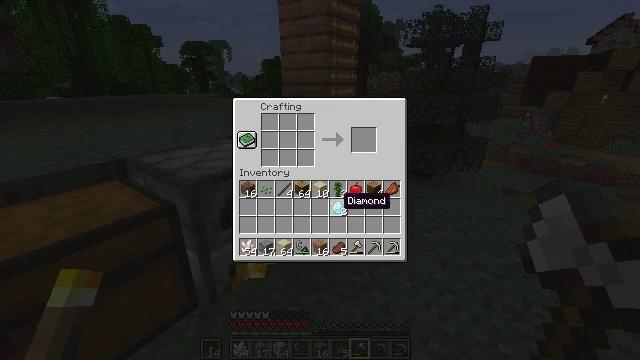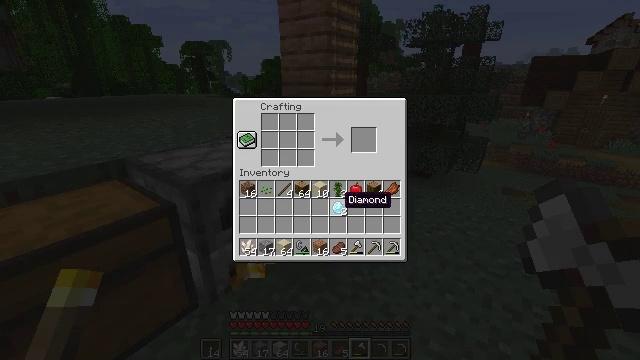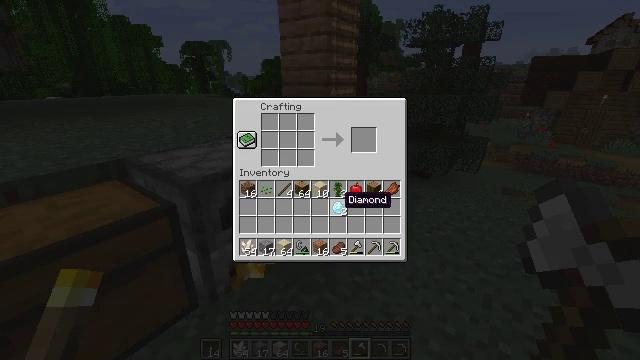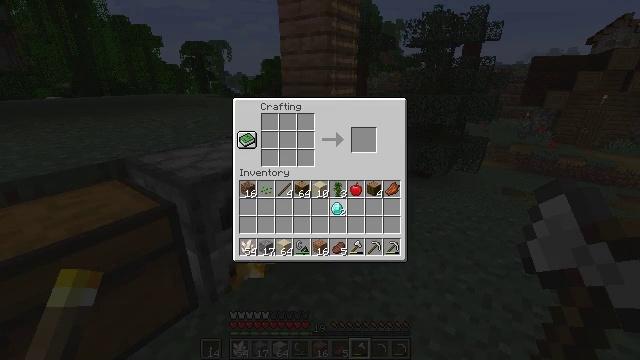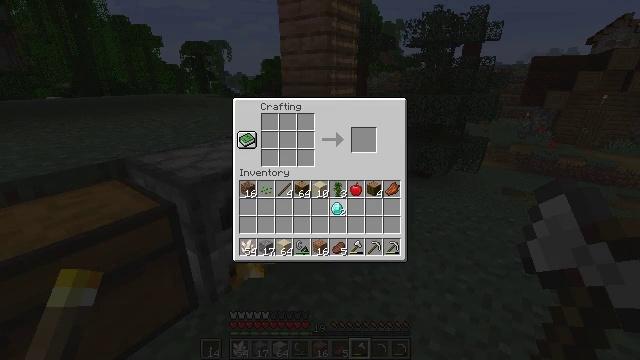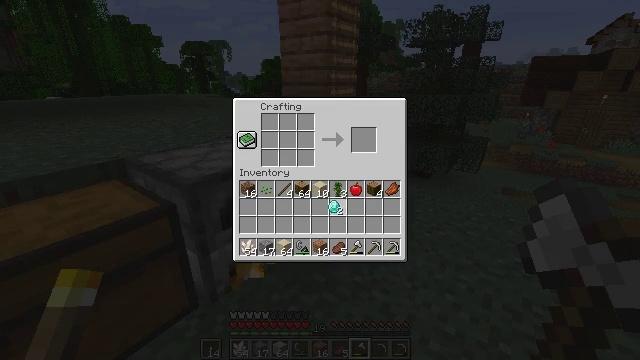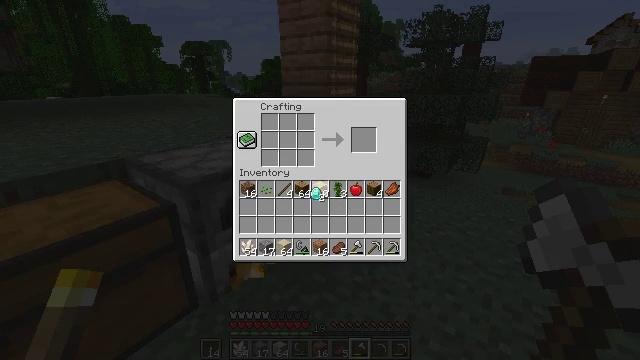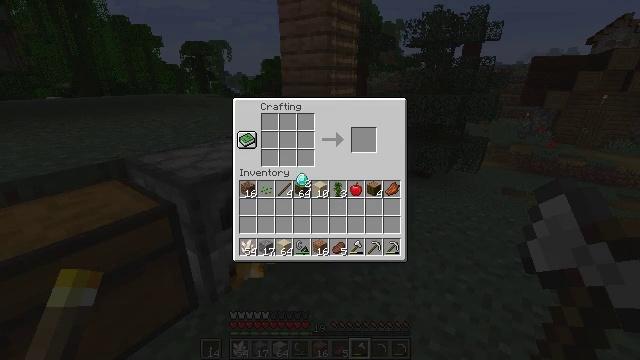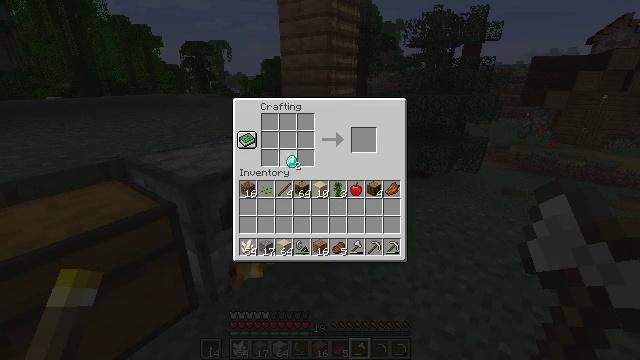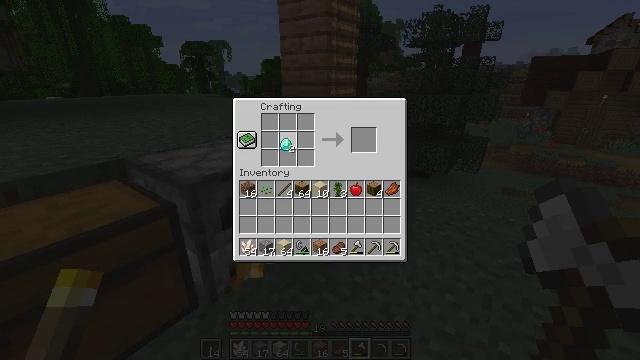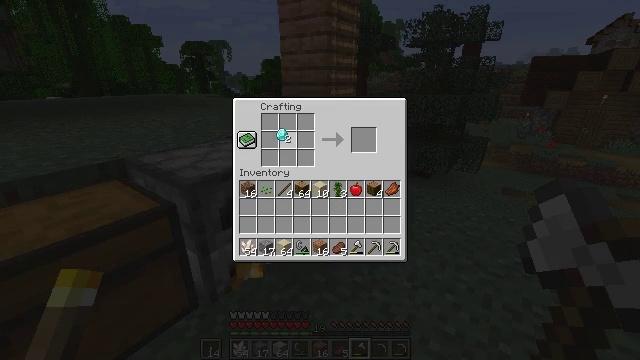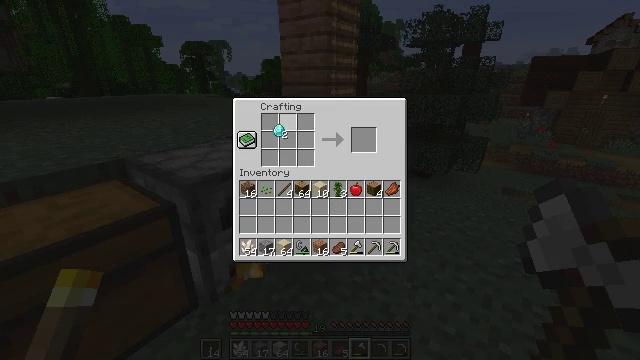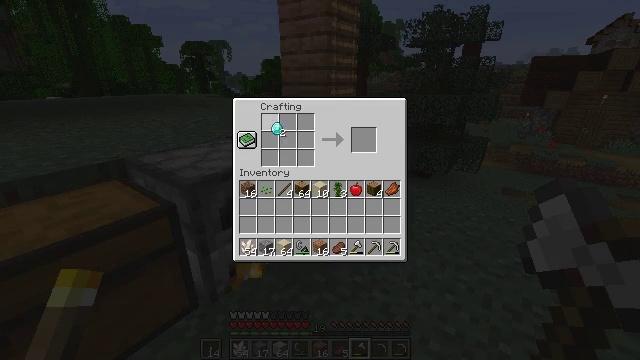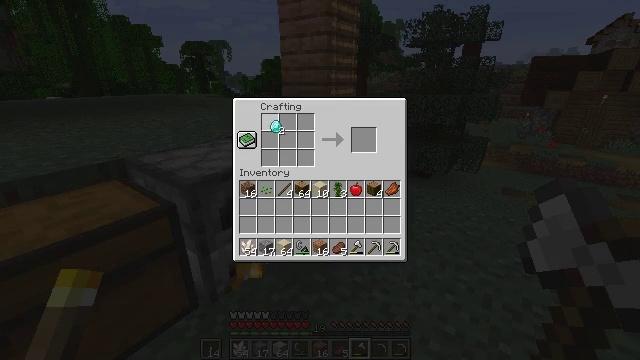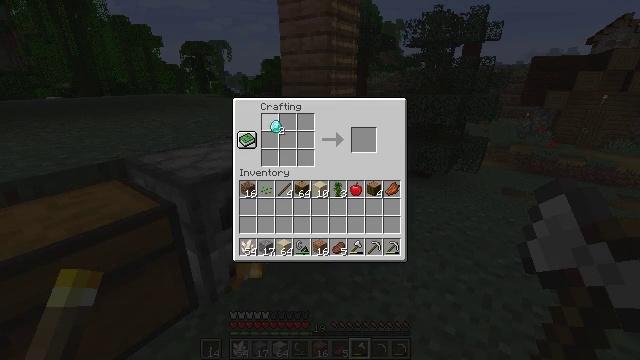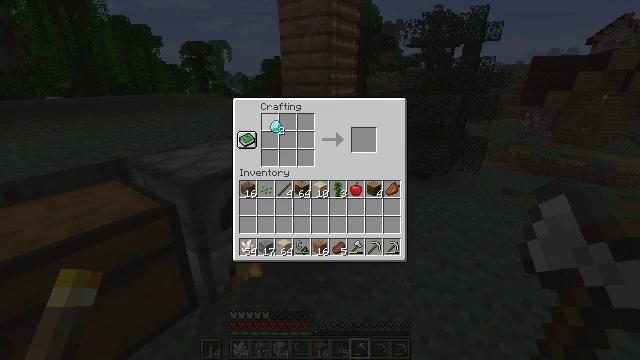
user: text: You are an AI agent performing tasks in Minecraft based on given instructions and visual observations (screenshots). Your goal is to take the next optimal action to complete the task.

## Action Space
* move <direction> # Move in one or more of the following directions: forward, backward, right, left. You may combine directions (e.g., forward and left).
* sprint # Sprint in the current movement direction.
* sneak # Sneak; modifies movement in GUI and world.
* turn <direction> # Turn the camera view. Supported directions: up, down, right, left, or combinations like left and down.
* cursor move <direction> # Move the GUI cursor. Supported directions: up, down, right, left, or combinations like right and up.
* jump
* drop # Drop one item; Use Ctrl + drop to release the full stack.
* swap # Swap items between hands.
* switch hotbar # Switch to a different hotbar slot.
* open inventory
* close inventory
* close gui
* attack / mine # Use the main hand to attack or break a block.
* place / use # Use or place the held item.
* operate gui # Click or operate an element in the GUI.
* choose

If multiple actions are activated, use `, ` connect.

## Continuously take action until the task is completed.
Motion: motion action
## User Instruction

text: Use the crafting table to make a diamond shovel.
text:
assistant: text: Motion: no_op
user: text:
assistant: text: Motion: no_op
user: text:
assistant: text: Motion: operate gui
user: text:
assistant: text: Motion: operate gui
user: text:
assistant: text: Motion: no_op
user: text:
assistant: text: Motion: cursor move left and up
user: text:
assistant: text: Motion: cursor move left and up
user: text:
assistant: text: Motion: cursor move left and up
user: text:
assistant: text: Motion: cursor move up
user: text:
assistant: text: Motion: cursor move up
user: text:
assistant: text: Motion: no_op
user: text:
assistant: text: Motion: no_op
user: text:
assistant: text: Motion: no_op
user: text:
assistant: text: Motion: no_op
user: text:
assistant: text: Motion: no_op
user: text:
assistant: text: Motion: no_op
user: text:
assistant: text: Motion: no_op
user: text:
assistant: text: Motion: no_op
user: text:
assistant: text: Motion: no_op
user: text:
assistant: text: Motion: no_op
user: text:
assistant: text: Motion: operate gui
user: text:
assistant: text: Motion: operate gui
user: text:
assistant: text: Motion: no_op
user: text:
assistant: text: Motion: no_op
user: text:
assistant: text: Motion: no_op
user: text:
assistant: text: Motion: no_op
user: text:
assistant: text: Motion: no_op
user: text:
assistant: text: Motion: cursor move down
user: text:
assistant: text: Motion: cursor move down
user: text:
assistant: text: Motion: cursor move down